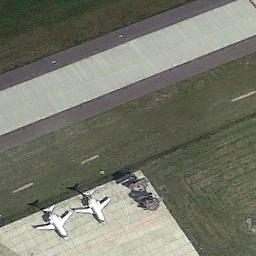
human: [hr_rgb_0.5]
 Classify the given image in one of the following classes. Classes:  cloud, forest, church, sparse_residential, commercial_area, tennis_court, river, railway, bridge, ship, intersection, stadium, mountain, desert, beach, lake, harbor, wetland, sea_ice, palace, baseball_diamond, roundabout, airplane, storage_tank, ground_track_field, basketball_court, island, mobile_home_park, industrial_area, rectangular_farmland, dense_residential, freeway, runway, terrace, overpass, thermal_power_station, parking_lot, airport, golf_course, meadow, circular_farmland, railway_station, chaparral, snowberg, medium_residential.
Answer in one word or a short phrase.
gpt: airplane